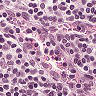
Metastatic tissue present: no